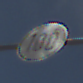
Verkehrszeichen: EndeGeschwindigkeit100
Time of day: Midday
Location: Outdoor (Nature)
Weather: PartlyCloudy
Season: NotSpecified
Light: Natural